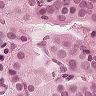
Metastatic tissue present: yes